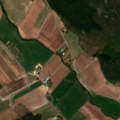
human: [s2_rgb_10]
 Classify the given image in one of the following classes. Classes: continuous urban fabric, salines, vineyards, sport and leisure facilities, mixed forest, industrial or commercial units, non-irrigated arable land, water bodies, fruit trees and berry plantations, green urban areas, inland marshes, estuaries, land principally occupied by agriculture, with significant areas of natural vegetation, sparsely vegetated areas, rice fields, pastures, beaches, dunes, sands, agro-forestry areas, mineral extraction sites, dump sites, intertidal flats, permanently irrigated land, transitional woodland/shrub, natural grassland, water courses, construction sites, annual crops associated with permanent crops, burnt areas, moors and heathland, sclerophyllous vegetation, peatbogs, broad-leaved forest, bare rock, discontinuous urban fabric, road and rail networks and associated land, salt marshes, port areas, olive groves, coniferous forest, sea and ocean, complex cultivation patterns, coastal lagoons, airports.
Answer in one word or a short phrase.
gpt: non-irrigated arable land, coniferous forest, mixed forest